Question: Currently, I'm having experience that, a piece of code, which makes use of Google Drive API
However, after introducing ProGuard, I'm getting the following run-time error.
'''
at java.lang.Thread.run(Thread.java:856)
Caused by: java.lang.NullPointerException
at com.google.api.client.util.Types.getActualParameterAtPosition(Types.java:329)
at com.google.api.client.util.Types.getIterableParameter(Types.java:309)
at com.google.api.client.json.JsonParser.parseValue(JsonParser.java:546)
at com.google.api.client.json.JsonParser.parse(JsonParser.java:350)
at com.google.api.client.json.JsonParser.parseValue(JsonParser.java:586)
at com.google.api.client.json.JsonParser.parse(JsonParser.java:289)
at com.google.api.client.json.JsonObjectParser.parseAndClose(JsonObjectParser.java:76)
at com.google.api.client.json.JsonObjectParser.parseAndClose(JsonObjectParser.java:71)
at com.google.api.client.http.HttpResponse.parseAs(HttpResponse.java:491)
at com.google.api.client.googleapis.services.AbstractGoogleClientRequest.execute(AbstractGoogleClientRequest.java:456)
at com.jstock.c.b.a(CloudFile.java:136)
'''
Note, the crash happens at my code (which is com.jstock.c.b.a if I retrace using mapping.txt)
'''
// request is Files.List
FileList files = request.execute();
'''
In my proguard, I thought having the following 2 key instructions, able to prevent the crash from happen :
'''
-keep class org.codehaus.** { *; }
-keep class com.google.** { *; }
-keep interface org.codehaus.** { *; }
-keep interface com.google.** { *; }
'''
But that doesn't work. NPE still happen at <URL>
Note that, I had another try is that, I thought process causes NPE happens. Hence, I try to disable it using '-dontobfuscate'. But this time, I will not able to generate APK file, and getting a popular error message :
Here is the proguard configuration which causes NPE at Google Drive API.
'''
-optimizationpasses 1
-dontusemixedcaseclassnames
-dontskipnonpubliclibraryclasses
-dontpreverify
-verbose
-optimizations !code/simplification/arithmetic,!field/*,!class/merging/*
# Comment out the following line, will cause popular "Conversion to Dalvik format failed with error 1"
##-dontobfuscate
-dontwarn sun.misc.Unsafe
-dontwarn com.google.common.collect.MinMaxPriorityQueue
-dontwarn javax.swing.**
-dontwarn java.awt.**
-dontwarn org.jasypt.encryption.pbe.**
-dontwarn java.beans.**
-dontwarn org.joda.time.**
-dontwarn com.google.android.gms.**
-dontwarn org.w3c.dom.bootstrap.**
-dontwarn com.ibm.icu.text.**
-dontwarn demo.**
# Hold onto the mapping.text file, it can be used to unobfuscate stack traces in the developer console using the retrace tool
-printmapping mapping.txt
# Keep line numbers so they appear in the stack trace of the develeper console
-keepattributes *Annotation*,EnclosingMethod,SourceFile,LineNumberTable
-keep public class * extends android.app.Activity
-keep public class * extends android.app.Application
-keep public class * extends android.app.Service
-keep public class * extends android.content.BroadcastReceiver
-keep public class * extends android.content.ContentProvider
-keep public class * extends android.app.backup.BackupAgentHelper
-keep public class * extends android.preference.Preference
-keep public class com.android.vending.licensing.ILicensingService
-keep class android.support.v4.app.** { *; }
-keep interface android.support.v4.app.** { *; }
-keep class com.actionbarsherlock.** { *; }
-keep interface com.actionbarsherlock.** { *; }
# https://sourceforge.net/p/proguard/discussion/182456/thread/e4d73acf
-keep class org.codehaus.** { *; }
-keep class com.google.** { *; }
-keep interface org.codehaus.** { *; }
-keep interface com.google.** { *; }
-assumenosideeffects class android.util.Log {
public static int d(...);
public static int i(...);
public static int e(...);
public static int v(...);
}
-keepclasseswithmembernames class * {
native <methods>;
}
-keepclasseswithmembers class * {
public <init>(android.content.Context, android.util.AttributeSet);
}
-keepclasseswithmembers class * {
public <init>(android.content.Context, android.util.AttributeSet, int);
}
-keepclassmembers class * extends android.app.Activity {
public void *(android.view.View);
}
-keepclassmembers enum * {
public static **[] values();
public static ** valueOf(java.lang.String);
}
-keep class * implements android.os.Parcelable {
public static final android.os.Parcelable$Creator *;
}
-assumenosideeffects class android.util.Log {
public static *** d(...);
public static *** v(...);
public static *** i(...);
}
-keepclasseswithmembers class com.google.common.base.internal.Finalizer{
<methods>;
}
'''
Is there anything else I can try?
I'm not sure it might be caused by the combination of the libraries. (Although things run pretty well without introducing ProGuard)

If I look at the NPE crash location (Types.getActualParameterAtPosition(Types.java:329))
'''
private static Type getActualParameterAtPosition(Type type, Class<?> superClass, int position) {
ParameterizedType parameterizedType = Types.getSuperParameterizedType(type, superClass);
Type valueType = parameterizedType.getActualTypeArguments()[position];
// this is normally a type variable, except in the case where the class of iterableType is
// superClass, e.g. Iterable<String>
if (valueType instanceof TypeVariable<?>) {
Type resolve = Types.resolveTypeVariable(Arrays.asList(type), (TypeVariable<?>) valueType);
if (resolve != null) {
return resolve;
}
}
return valueType;
}
'''
I suspect 'Types.getSuperParameterizedType' returning 'null'. So, I further look into 'Types.getSuperParameterizedType'.
'''
public static ParameterizedType getSuperParameterizedType(Type type, Class<?> superClass) {
if (type instanceof Class<?> || type instanceof ParameterizedType) {
outer: while (type != null && type != Object.class) {
Class<?> rawType;
if (type instanceof Class<?>) {
// type is a class
rawType = (Class<?>) type;
} else {
// current is a parameterized type
ParameterizedType parameterizedType = (ParameterizedType) type;
rawType = getRawClass(parameterizedType);
// check if found Collection
if (rawType == superClass) {
// return the actual collection parameter
return parameterizedType;
}
if (superClass.isInterface()) {
for (Type interfaceType : rawType.getGenericInterfaces()) {
// interface type is class or parameterized type
Class<?> interfaceClass =
interfaceType instanceof Class<?> ? (Class<?>) interfaceType : getRawClass(
(ParameterizedType) interfaceType);
if (superClass.isAssignableFrom(interfaceClass)) {
type = interfaceType;
continue outer;
}
}
}
}
// move on to the super class
type = rawType.getGenericSuperclass();
}
}
return null;
}
'''
'getSuperParameterizedType''null'
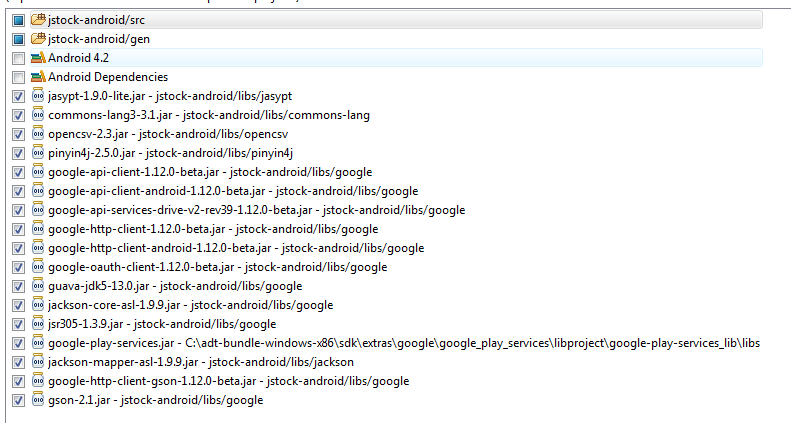
Answer: A combination of the following has worked for me:
'''
-keep class com.google.** { *;}
-keep interface com.google.** { *;}
-dontwarn com.google.**
-dontwarn sun.misc.Unsafe
-dontwarn com.google.common.collect.MinMaxPriorityQueue
-keepattributes *Annotation*,Signature
-keep class * extends com.google.api.client.json.GenericJson {
*;
}
-keep class com.google.api.services.drive.** {
*;
}
'''
This provided a working proguard compatible solution for a recent Google Drive project.
Cannot take all credit for this solution though, originally found at this link <URL>